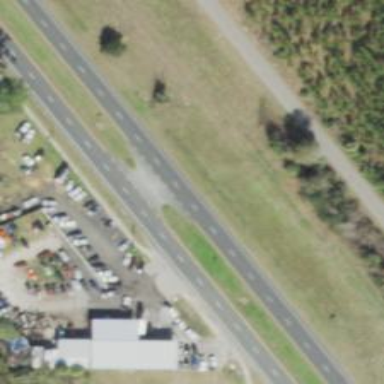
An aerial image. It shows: Trunk link highway.